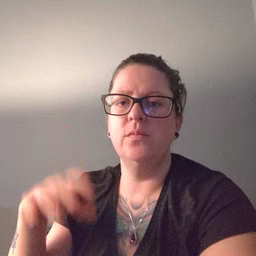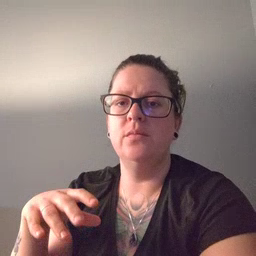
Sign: cloud